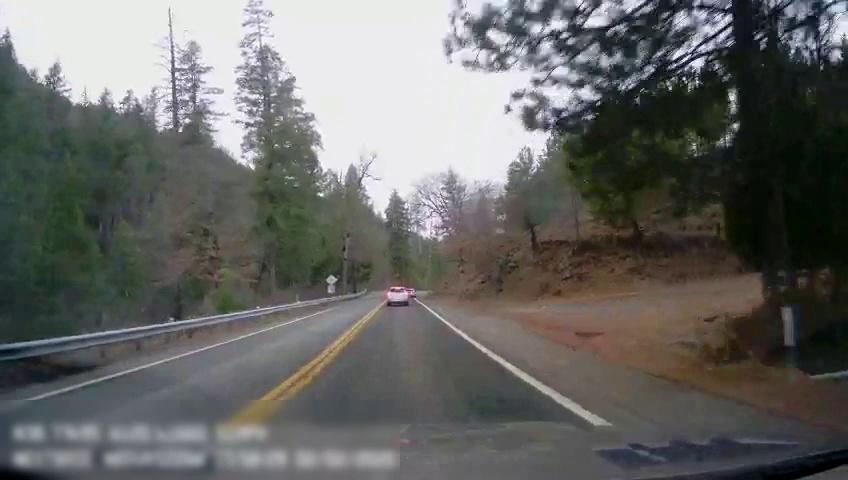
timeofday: Day
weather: Cloudy
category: Drivable Space
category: Vehicles | Car
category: Lanes | Current Lane
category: Lanes | Current Lane
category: Lanes | Opposite Lane